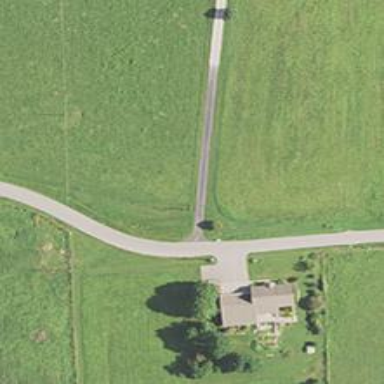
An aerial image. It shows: Unclassified road.